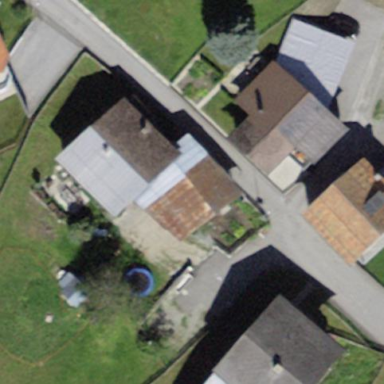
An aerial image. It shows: Shed.